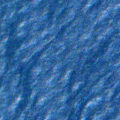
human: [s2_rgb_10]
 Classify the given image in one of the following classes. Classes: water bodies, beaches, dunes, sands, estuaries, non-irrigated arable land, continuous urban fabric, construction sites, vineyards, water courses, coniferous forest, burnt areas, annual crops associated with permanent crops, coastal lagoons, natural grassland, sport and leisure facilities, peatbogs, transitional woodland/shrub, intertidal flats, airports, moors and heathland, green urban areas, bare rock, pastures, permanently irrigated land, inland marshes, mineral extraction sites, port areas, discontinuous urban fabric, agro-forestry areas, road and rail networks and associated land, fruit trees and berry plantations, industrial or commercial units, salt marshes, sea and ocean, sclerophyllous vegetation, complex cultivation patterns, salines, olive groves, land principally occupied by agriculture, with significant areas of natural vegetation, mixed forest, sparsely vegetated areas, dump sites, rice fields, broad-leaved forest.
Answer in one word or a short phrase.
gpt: sea and ocean